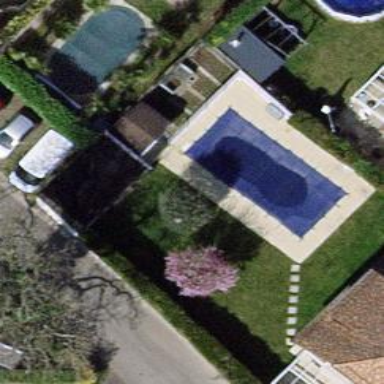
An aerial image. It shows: Swimming pool located in leisure land.